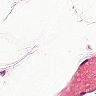
Metastatic tissue present: no